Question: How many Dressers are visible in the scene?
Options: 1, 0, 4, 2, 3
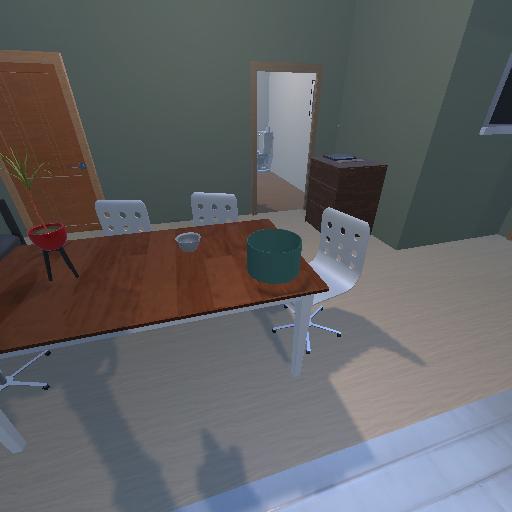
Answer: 1